Field crop: maize
Growth stage: 2
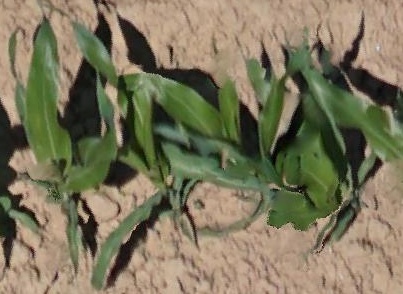
Species: maize